This wavelet scalogram was computed from a rotor test-rig vibration snapshot. Based on the visible evidence, which rotor condition applies: normal, misalignment, unbalance, looseness?
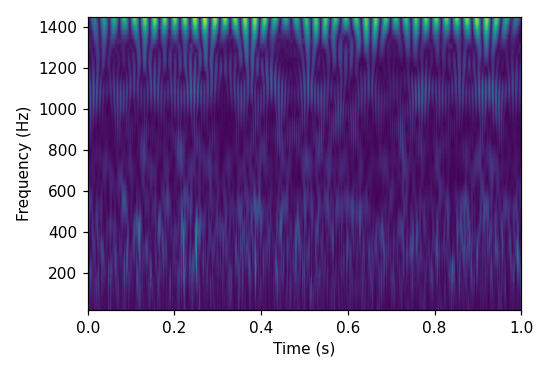
Answer: unbalance